Interaction volume radius: 5 \u00c5
Interaction volume height: 10 \u00c5
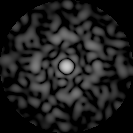
Disorder parameter: 0.8802